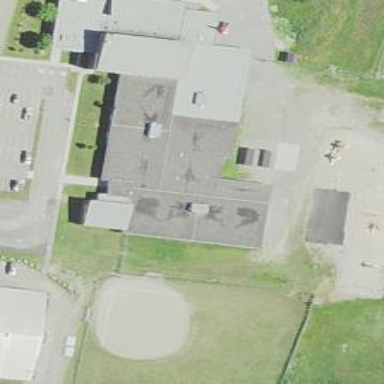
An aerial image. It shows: School.